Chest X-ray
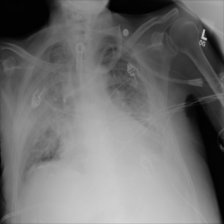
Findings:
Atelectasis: negative
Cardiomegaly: negative
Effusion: negative
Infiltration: negative
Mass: negative
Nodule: negative
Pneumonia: positive
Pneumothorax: negative
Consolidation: positive
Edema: negative
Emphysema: negative
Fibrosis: negative
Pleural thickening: negative
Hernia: negative